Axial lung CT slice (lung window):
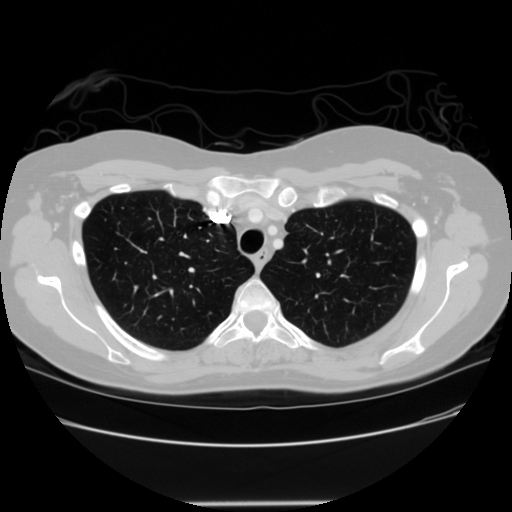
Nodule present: no